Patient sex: M
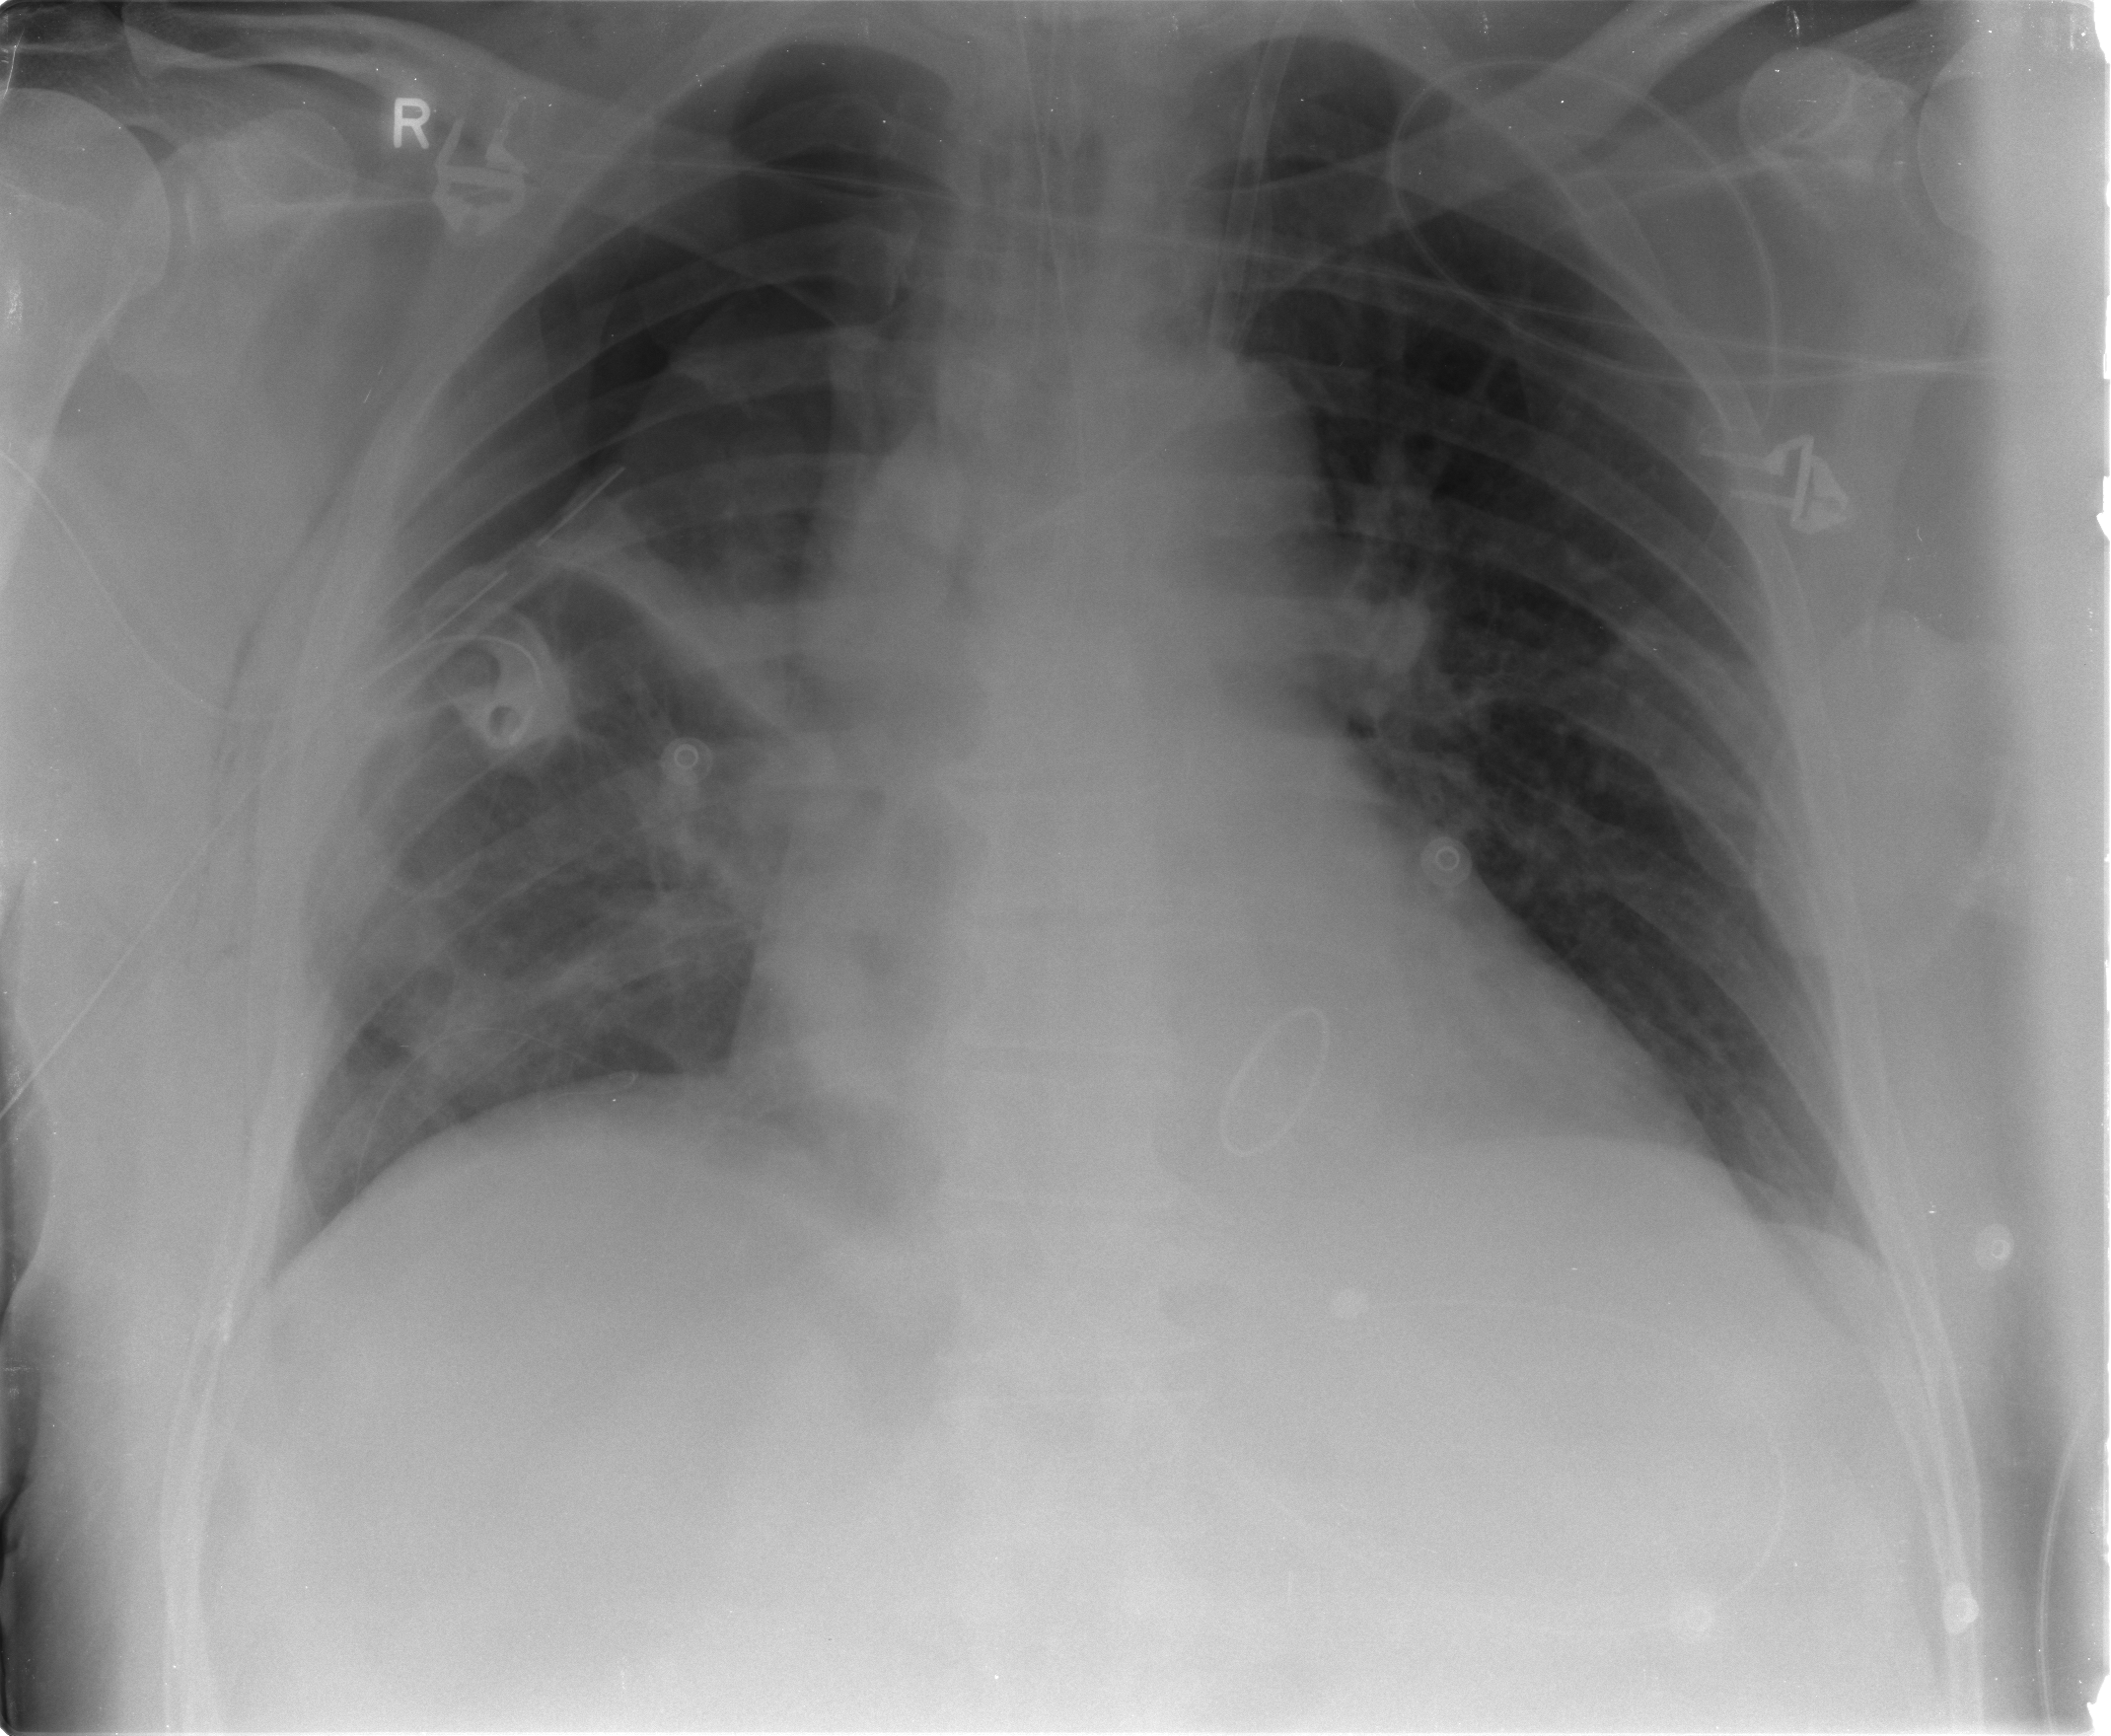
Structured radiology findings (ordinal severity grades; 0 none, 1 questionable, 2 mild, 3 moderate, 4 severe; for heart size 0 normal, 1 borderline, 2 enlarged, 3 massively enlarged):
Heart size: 2
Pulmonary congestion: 0
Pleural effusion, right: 0
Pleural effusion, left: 0
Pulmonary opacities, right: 2
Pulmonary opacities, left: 0
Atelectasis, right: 2
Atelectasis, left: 0